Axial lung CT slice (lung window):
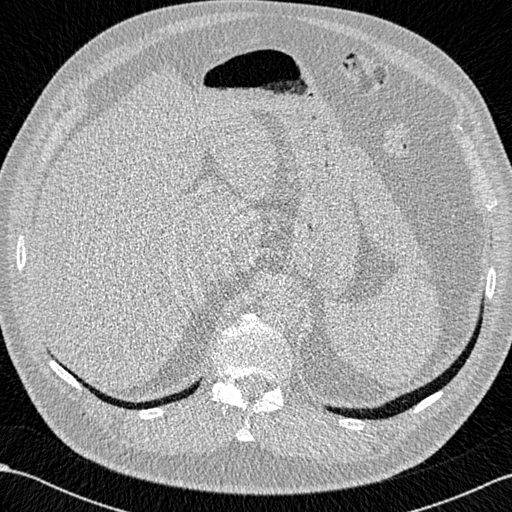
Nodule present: no